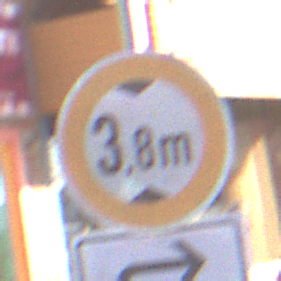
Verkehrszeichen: TatsaechlicheHoehe
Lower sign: RichtungsangabeDurchPfeile5
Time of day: MorningAfternoon
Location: Outdoor (Special)
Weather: PartlyCloudy
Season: NotSpecified
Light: Natural